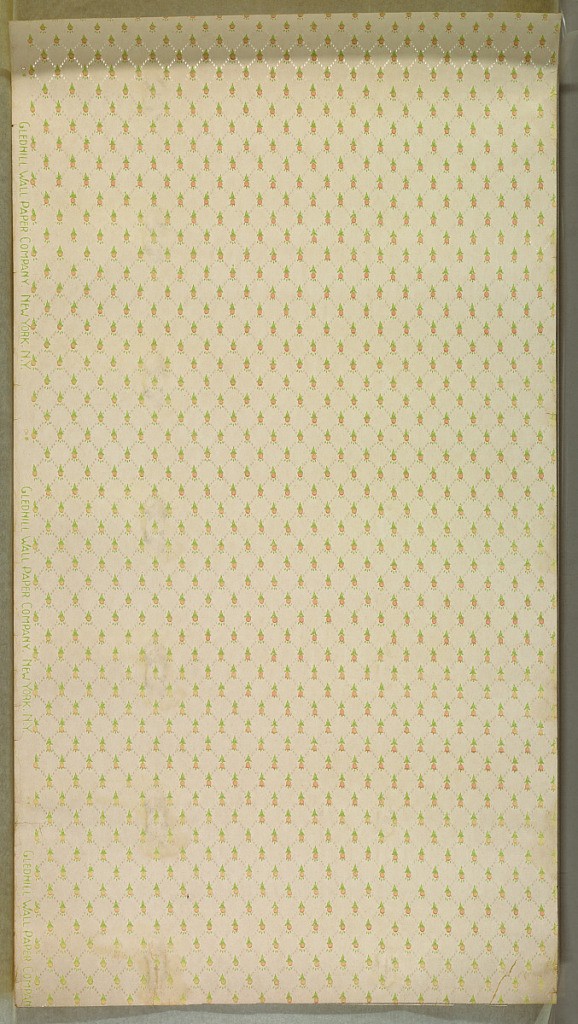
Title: Sidewall
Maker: Gledhill Wall Paper Co., New York, New York, founded 1900
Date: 1905–1915
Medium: Machine-printed paper, liquid mica
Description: All-over small, pink stylized flowers connected by white mica dot lattice. White ground. Printed in green, pink and white liquid mica. Slight water damage. Printed in selvedge: "Gledhill Wall Paper Company. New York. N. Y. "